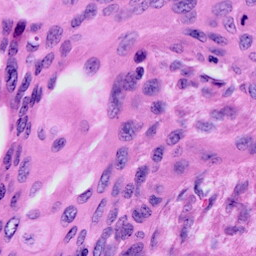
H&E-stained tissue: Cervix